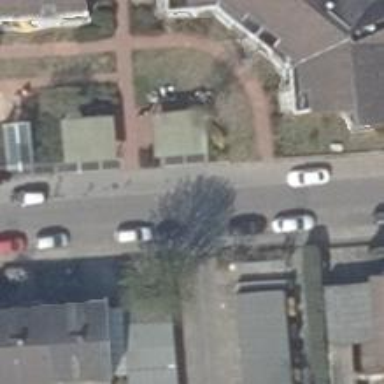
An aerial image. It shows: Smooth asphalt road in residential area.